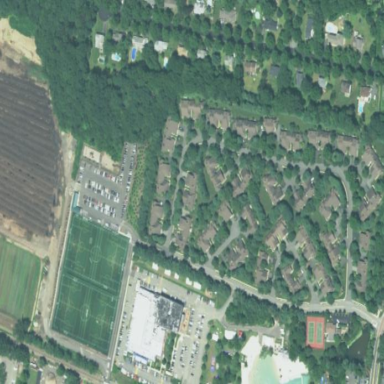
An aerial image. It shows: Sports center with multiple sports facilities.